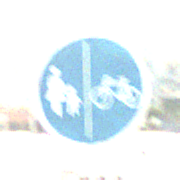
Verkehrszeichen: GetrennterRadUndGehwegRadwegRechts
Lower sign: HinweisDurchVerbaleAngabe2
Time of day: MorningAfternoon
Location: Outdoor (Suburban)
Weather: Clear
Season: NotSpecified
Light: Natural